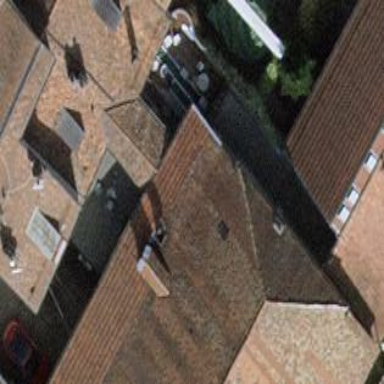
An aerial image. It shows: View of roof of building.